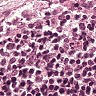
Metastatic tissue present: no